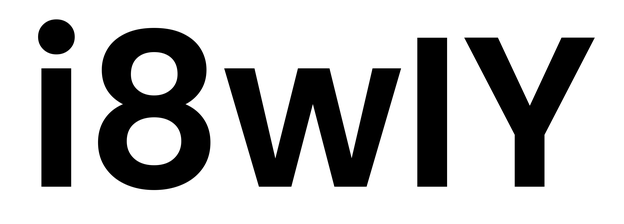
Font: Poppins-SemiBold